Question: I'm doing create an Catalogue Movie app. I have a ListView which contains an ImageView, title, description, and release date.
In the ListView, I take a substring of the description, because it's too long if showed in a ListView, and now I want to get the real description, in the DetailActivity ('setOnItemClickListener').
This is my code:
'''
try {
String title = object.getString("title");
String description = object.getString("overview");
double movieRatet = object.getDouble("vote_average");
String movieRate = new DecimalFormat("#.#").format(movieRatet);
String releaseDate = object.getString("release_date");
String posterUrl = object.getString("poster_path");
posterUrl = POSTER_BASE_URL + "w185" + posterUrl;
description = description.length() > 64 ? description.substring(0,64)+"...":description;
Log.d("movie poster", posterUrl);
Log.d("movie title ", title);
Log.d("movie description ", description);
Log.d("movie release ", releaseDate);
this.title = title;
this.description = description;
this.rate = releaseDate;
this.imgurl = posterUrl;
}catch (Exception e){
e.printStackTrace();
}
'''
This is my 'OnItemClickListener':
'''
listView.setOnItemClickListener(new AdapterView.OnItemClickListener() {
@Override
public void onItemClick(AdapterView<?> parent, View view, int position, long id) {
Toast.makeText(getApplicationContext(), "Clicked"+position,Toast.LENGTH_LONG).show();
RelativeLayout listItem = (RelativeLayout) view.findViewById(R.id.rl_item);
TextView clickedItemView = (TextView) listItem.findViewById(R.id.tv_judul);
TextView clickedItemView2 = (TextView) listItem.findViewById(R.id.tv_deskripsi);
TextView clickedItemView3 = (TextView) listItem.findViewById(R.id.tv_rate);
String title = clickedItemView.getText().toString();
String desk = clickedItemView2.getText().toString();
String rate = clickedItemView3.getText().toString();
Intent i = new Intent(getApplicationContext(), DetailActivity.class);
desk.substring(0);
i.putExtra("title", title);
i.putExtra("desk", desk);
i.putExtra("rate", rate);
startActivity(i);
}
});
'''
Picture of the DetailActivity:

I want to get the full description, how?
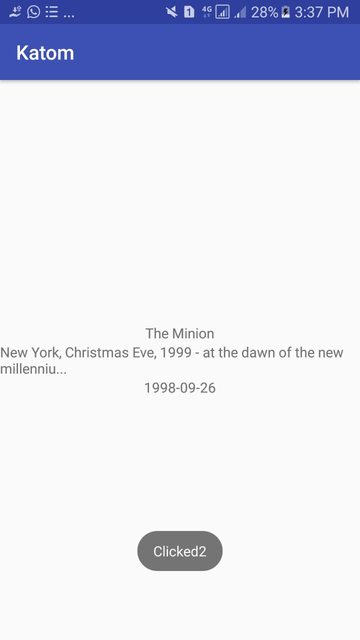
Answer: you can add a params "fullMessage" to storage the all of the message,and "description" to storage some message.Then use i.putExtra("desk", fullMessage) to carry full message to another activity.
Another solution is to add those attribute to your TextView in ListView
'''
<TextView
<!-- other value -->
android:maxLines="3"
android:ellipsize="end"/>
'''
And you can put full message to this TextView,it will folding itself when the message is too long.